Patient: sex F, age 68
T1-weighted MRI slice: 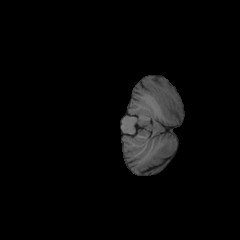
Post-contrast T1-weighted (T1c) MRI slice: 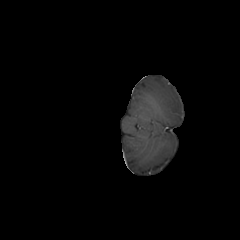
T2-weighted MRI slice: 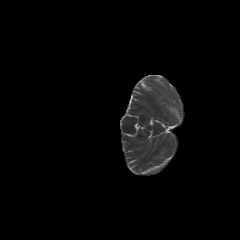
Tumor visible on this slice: no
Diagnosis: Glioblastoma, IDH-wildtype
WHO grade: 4